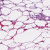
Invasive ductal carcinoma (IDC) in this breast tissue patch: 0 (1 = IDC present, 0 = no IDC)